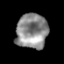
Tissue: prostate
Cell type: T cells
Senescence score: 0.3415
Nuclear area (px): 1078
Mean DAPI intensity: 140.962